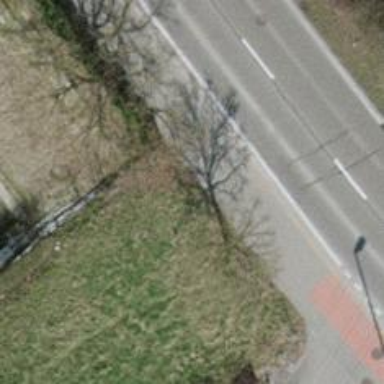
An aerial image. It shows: Hedge barrier.